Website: apple
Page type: billing-address
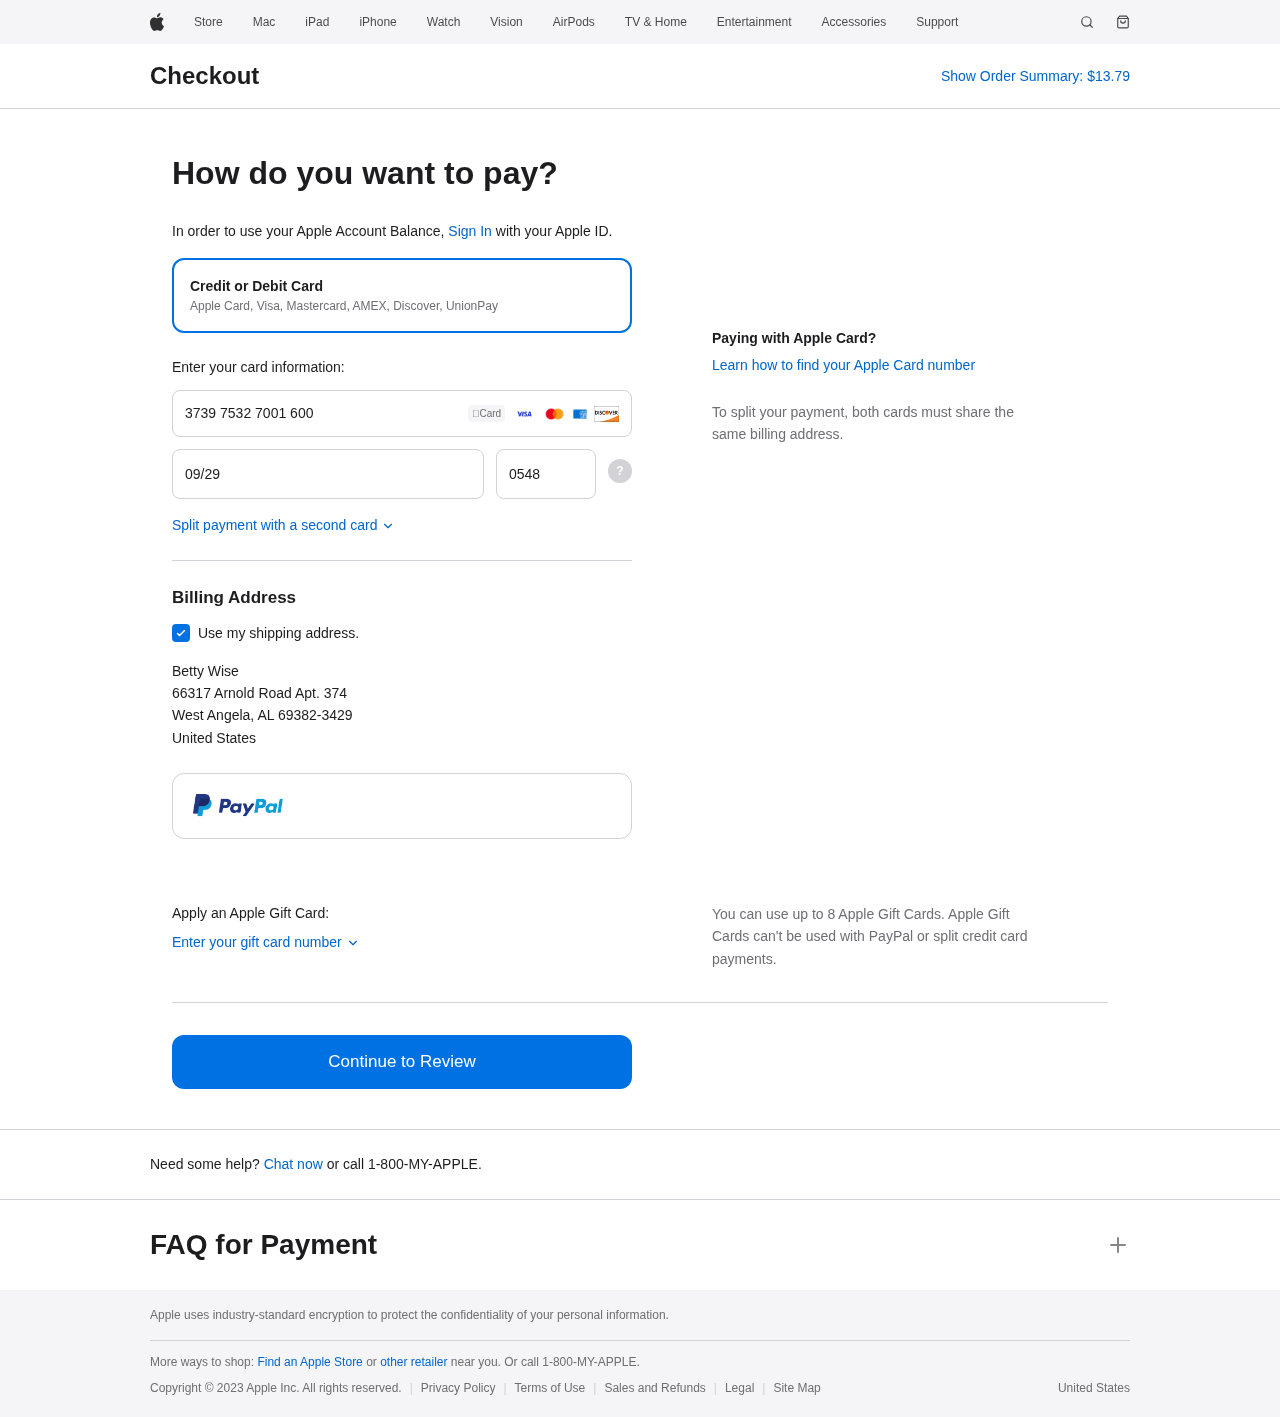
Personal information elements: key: PII_CARD_CVV
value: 0548
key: PII_CARD_EXPIRY
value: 09/29
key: PII_CARD_NUMBER
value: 3739 7532 7001 600
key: PII_CITY
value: West Angela
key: PII_COUNTRY
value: United States
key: PII_FULLNAME
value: Betty Wise
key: PII_POSTCODE_FULL
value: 69382-3429
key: PII_STATE_ABBR
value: AL
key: PII_STREET
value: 66317 Arnold Road Apt. 374
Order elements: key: ORDER_TOTAL
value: $13.79